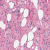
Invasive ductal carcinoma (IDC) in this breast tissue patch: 1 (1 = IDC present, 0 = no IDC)